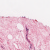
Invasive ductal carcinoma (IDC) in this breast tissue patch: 0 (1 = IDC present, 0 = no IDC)